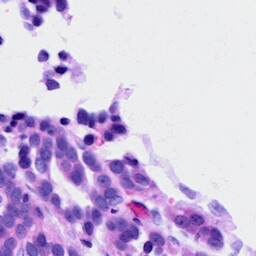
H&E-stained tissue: Ovarian